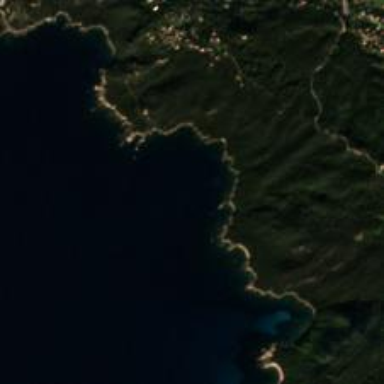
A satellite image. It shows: Beautiful bay with natural surroundings.